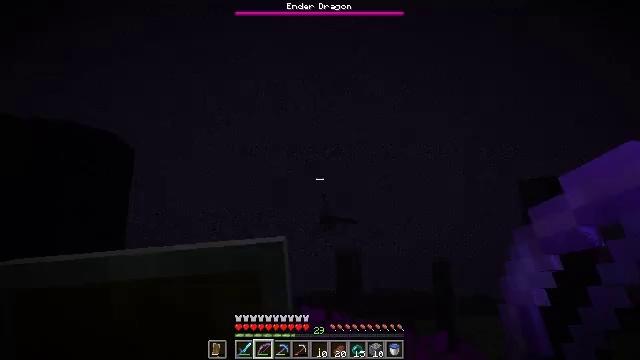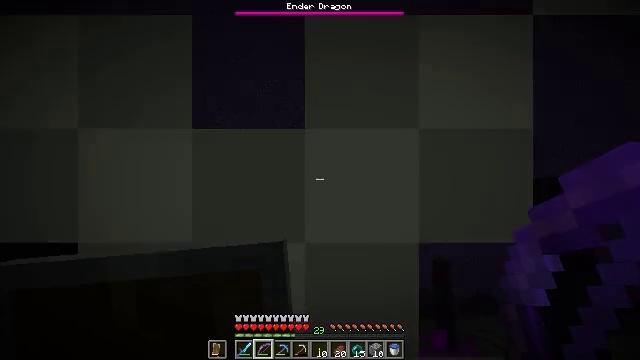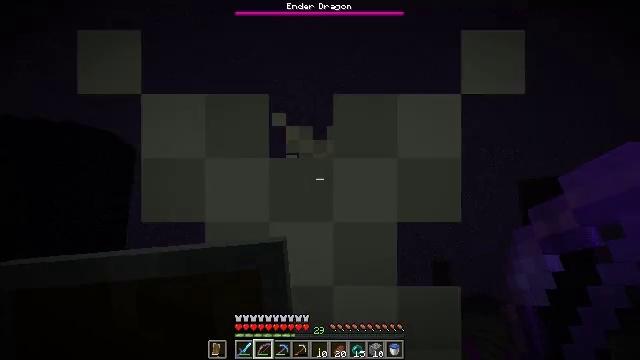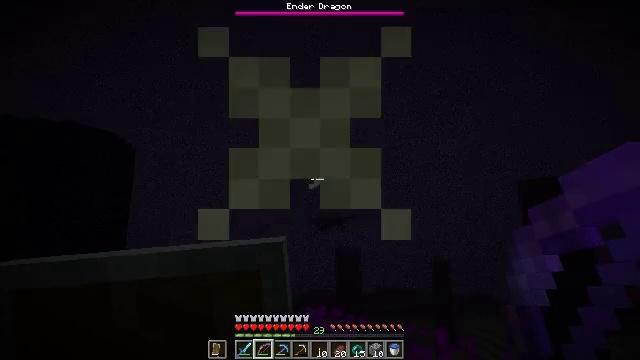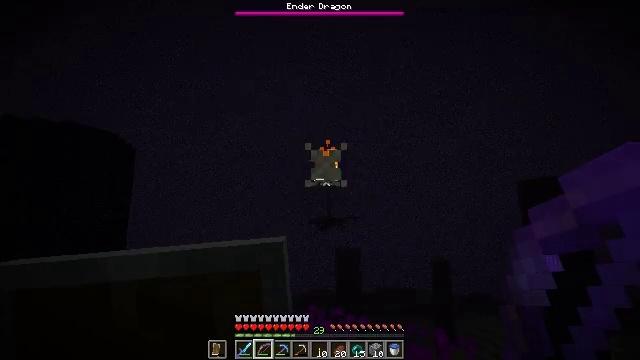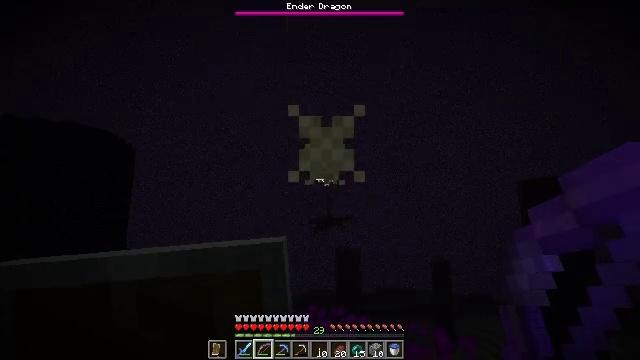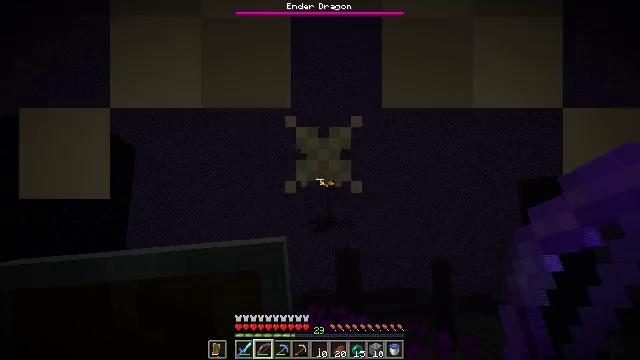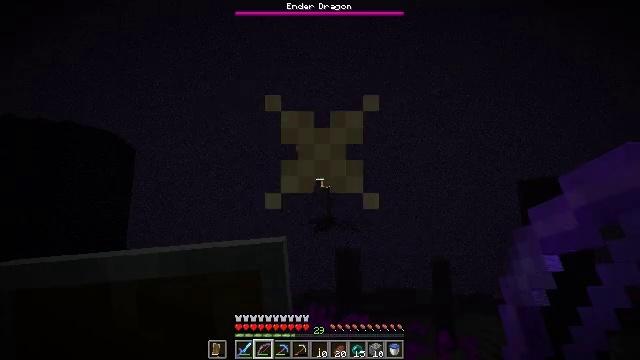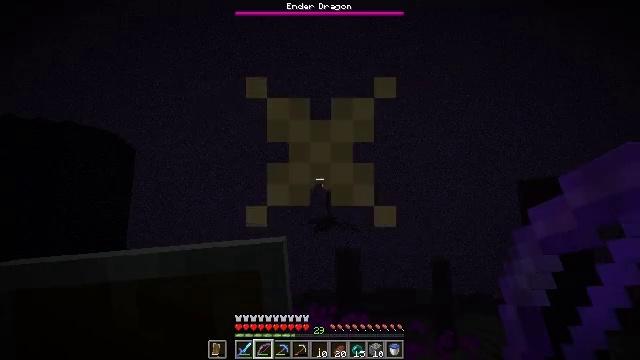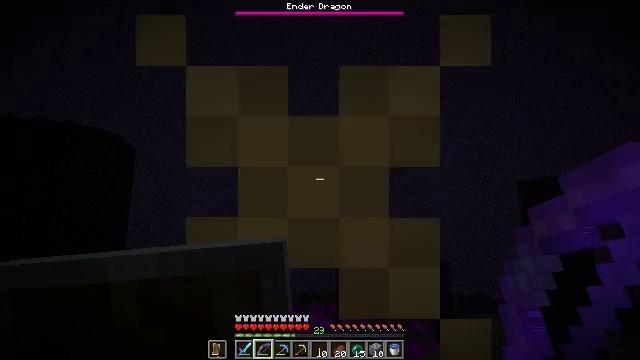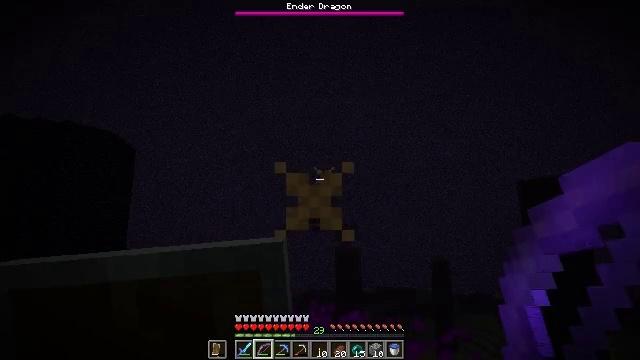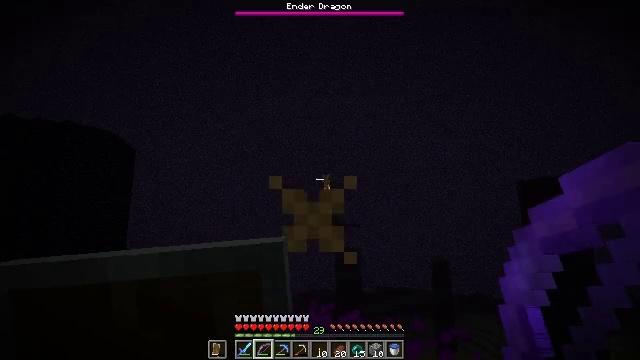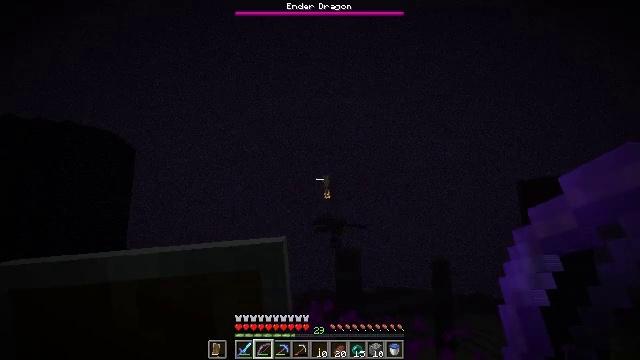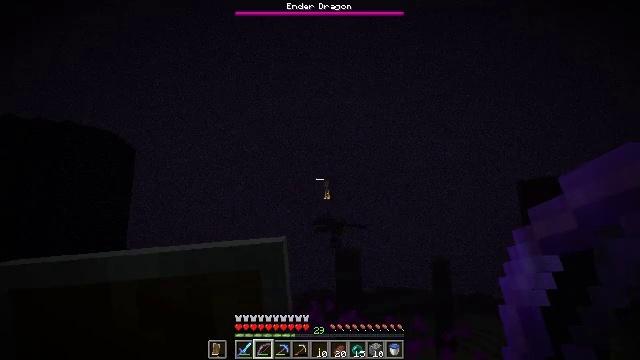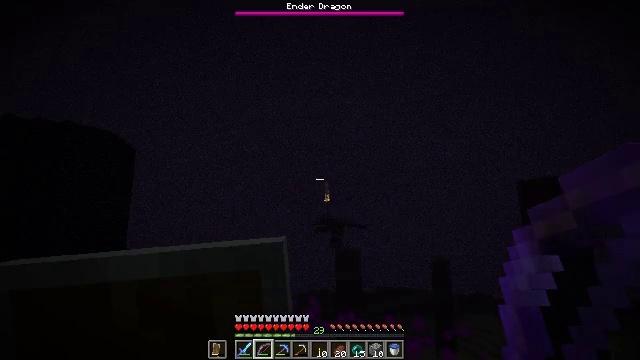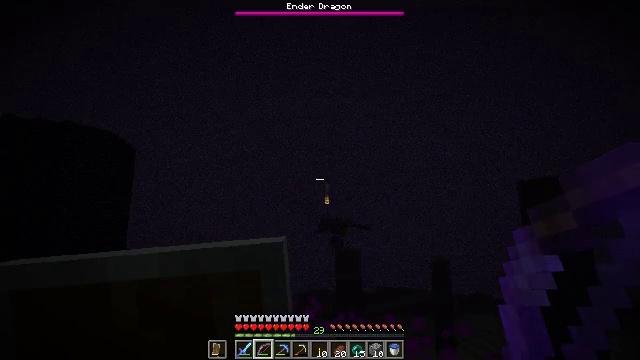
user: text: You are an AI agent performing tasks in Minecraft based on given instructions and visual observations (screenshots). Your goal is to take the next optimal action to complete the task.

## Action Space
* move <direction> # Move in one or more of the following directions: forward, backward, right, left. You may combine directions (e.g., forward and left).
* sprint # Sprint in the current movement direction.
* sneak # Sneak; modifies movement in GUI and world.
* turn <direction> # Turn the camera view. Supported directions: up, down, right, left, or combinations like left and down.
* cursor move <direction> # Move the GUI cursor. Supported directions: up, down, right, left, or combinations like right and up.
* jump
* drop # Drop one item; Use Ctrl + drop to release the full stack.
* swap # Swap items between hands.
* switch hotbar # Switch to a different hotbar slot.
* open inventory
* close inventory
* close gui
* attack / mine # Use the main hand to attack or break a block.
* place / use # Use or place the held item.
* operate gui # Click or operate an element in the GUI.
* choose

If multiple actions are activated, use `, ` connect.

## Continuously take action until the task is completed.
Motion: motion action
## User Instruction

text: Gather end stone from the End.
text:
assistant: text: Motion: no_op
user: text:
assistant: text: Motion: no_op
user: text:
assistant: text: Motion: no_op
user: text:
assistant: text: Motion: no_op
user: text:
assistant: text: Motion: no_op
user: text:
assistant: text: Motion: no_op
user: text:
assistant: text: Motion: no_op
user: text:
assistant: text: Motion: no_op
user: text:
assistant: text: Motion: no_op
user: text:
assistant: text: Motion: no_op
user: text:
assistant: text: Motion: no_op
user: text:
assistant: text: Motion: no_op
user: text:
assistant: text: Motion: no_op
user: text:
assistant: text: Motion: no_op
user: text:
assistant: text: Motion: no_op
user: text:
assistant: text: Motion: no_op
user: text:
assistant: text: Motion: no_op
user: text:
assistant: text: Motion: no_op
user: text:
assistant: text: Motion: turn right and down
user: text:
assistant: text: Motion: turn right
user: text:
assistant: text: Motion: no_op
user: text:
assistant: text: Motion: no_op
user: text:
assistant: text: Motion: no_op
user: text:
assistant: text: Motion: no_op
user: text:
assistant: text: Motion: no_op
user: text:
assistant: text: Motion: no_op
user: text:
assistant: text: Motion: turn right and down
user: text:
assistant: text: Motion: turn right and down
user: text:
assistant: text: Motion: turn right and down
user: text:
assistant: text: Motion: turn right and down